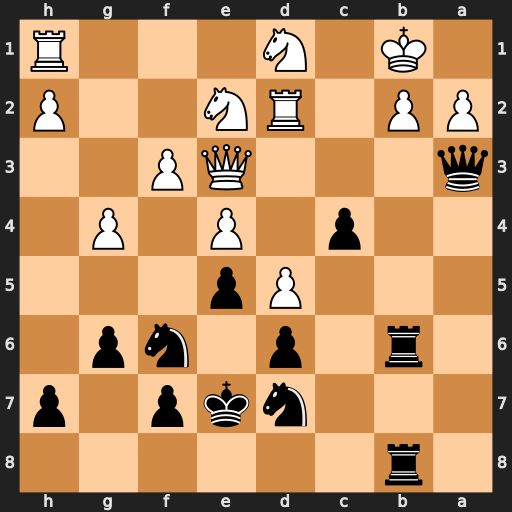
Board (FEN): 1r6/3nkp1p/1r1p1np1/3Pp3/2p1P1P1/q3QP2/PP1RN2P/1K1N3R
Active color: b
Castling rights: -
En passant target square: -
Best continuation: Rxb2+ Rxb2 Rxb2+ Nxb2 Qxe3